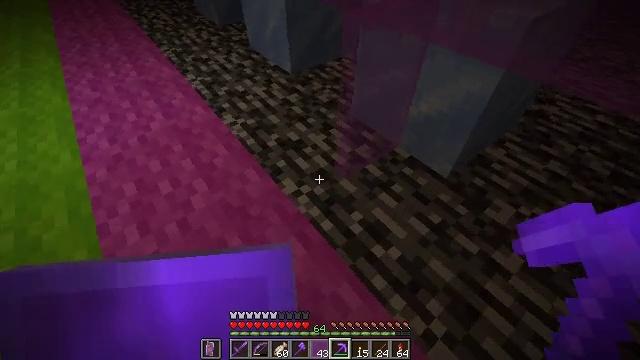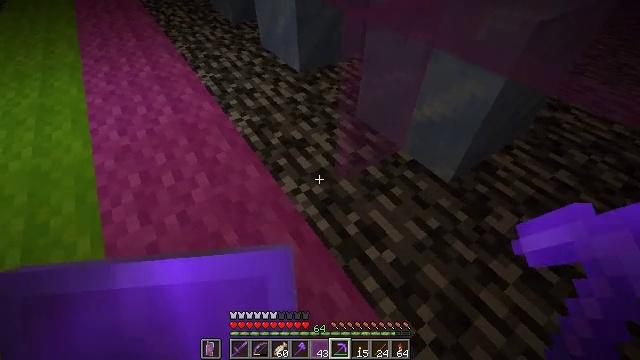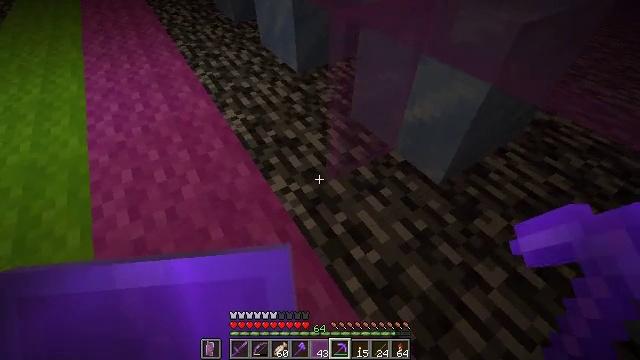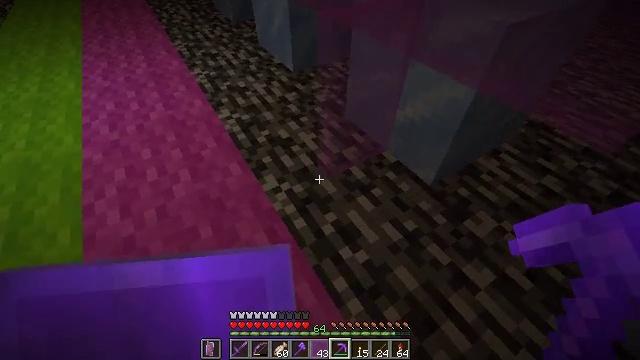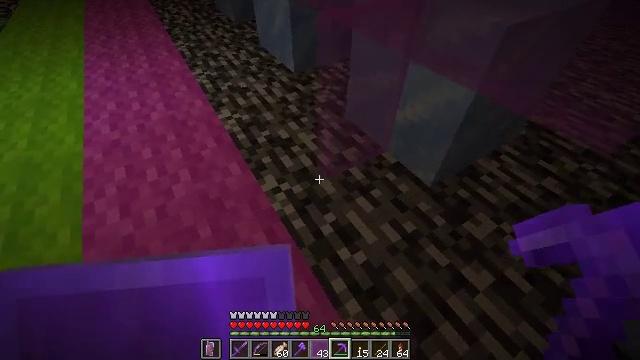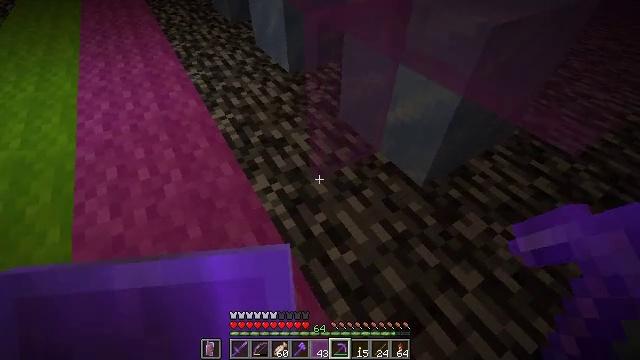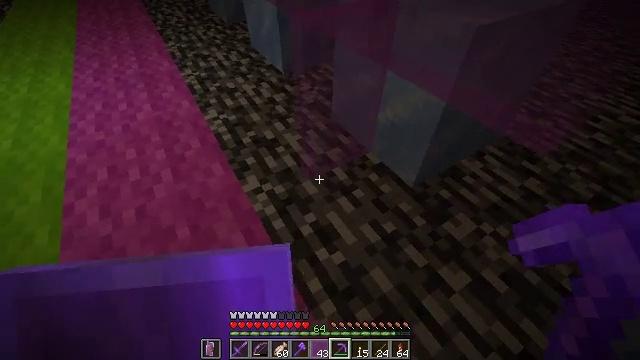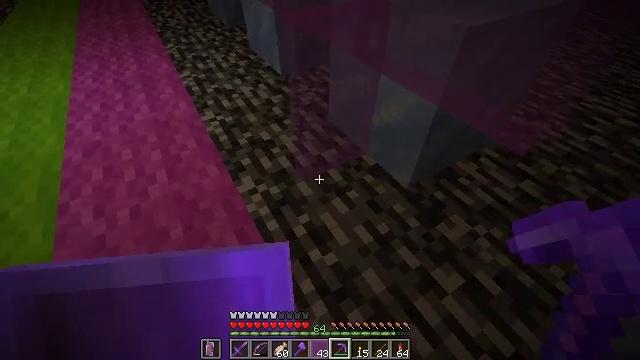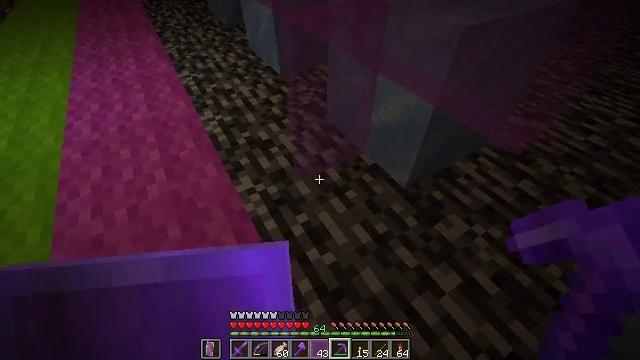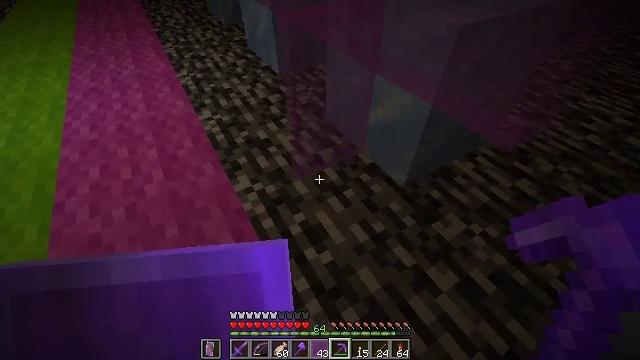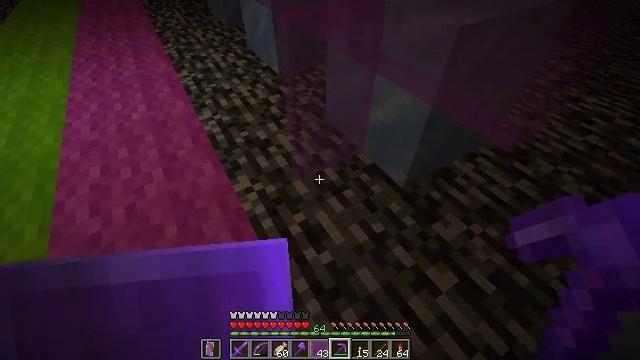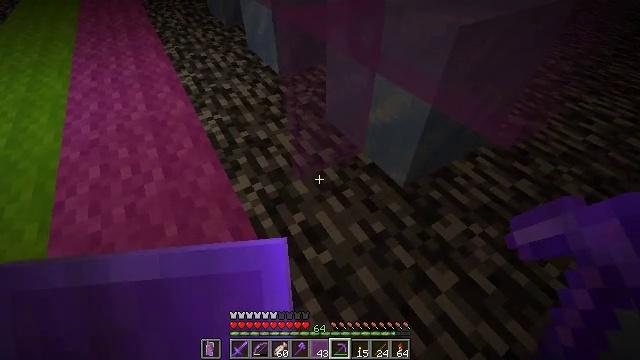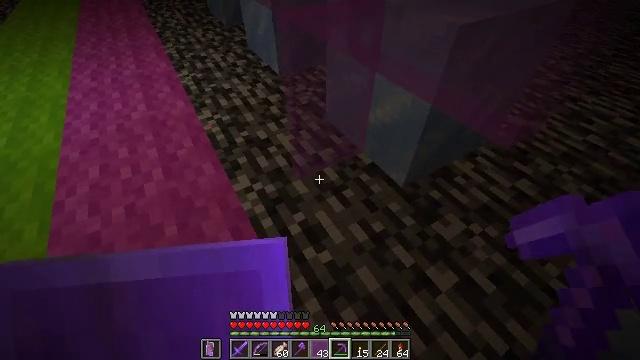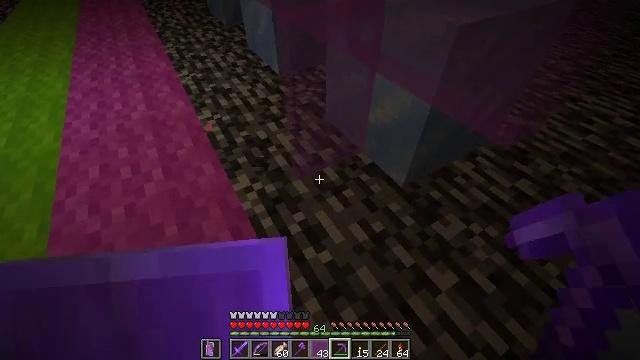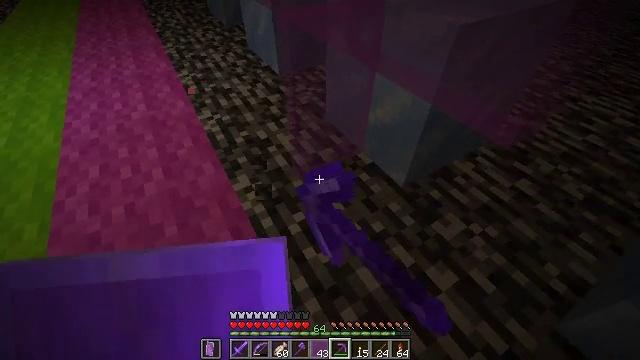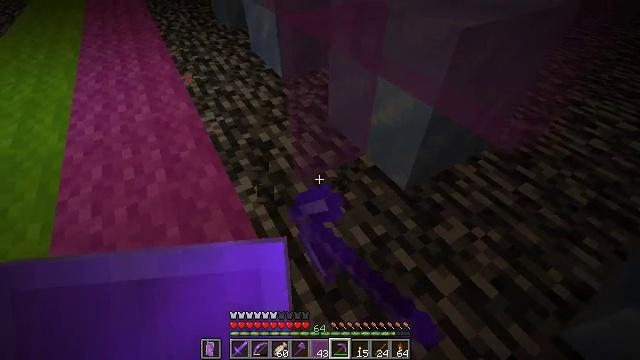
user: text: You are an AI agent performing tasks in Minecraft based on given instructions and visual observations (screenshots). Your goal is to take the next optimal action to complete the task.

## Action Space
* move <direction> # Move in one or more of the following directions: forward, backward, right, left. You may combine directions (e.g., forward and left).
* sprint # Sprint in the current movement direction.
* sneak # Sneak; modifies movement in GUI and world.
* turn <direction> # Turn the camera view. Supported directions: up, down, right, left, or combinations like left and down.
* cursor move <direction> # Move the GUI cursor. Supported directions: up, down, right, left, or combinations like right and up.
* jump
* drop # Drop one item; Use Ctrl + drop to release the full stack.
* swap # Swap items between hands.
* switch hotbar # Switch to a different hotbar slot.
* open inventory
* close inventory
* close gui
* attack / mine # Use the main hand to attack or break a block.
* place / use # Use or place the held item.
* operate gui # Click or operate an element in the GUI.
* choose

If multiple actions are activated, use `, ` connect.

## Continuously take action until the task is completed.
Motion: motion action
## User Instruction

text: Break the magenta stained glass pane.
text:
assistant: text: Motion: move right, sneak, turn left
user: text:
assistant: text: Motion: move right, sneak, turn left
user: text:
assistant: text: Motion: move right, sneak
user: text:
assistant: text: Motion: move right, sneak
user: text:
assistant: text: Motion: move right, sneak
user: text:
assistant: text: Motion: sneak
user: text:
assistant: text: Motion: sneak
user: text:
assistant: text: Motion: sneak
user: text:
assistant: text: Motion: sneak
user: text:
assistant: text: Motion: sneak
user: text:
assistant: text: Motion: sneak
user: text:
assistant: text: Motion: sneak
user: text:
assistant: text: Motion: sneak, attack / mine
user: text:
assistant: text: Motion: sneak, attack / mine
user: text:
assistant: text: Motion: sneak, attack / mine
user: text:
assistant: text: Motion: sneak, turn left and up, attack / mine
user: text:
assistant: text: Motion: sneak, turn left and up, attack / mine
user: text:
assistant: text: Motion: sneak, attack / mine
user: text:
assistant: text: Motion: sneak, attack / mine
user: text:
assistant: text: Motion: sneak, attack / mine
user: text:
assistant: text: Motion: sneak, attack / mine
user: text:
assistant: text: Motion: sneak, turn right, attack / mine
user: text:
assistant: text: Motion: sneak, turn right, attack / mine
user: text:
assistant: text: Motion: sneak, turn right, attack / mine
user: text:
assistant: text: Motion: sneak, attack / mine
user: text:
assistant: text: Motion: sneak, attack / mine
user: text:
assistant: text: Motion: sneak, attack / mine
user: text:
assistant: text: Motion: sneak, attack / mine
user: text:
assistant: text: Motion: sneak, attack / mine
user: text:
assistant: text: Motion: sneak, attack / mine